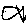
Label: fish